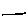
Label: line